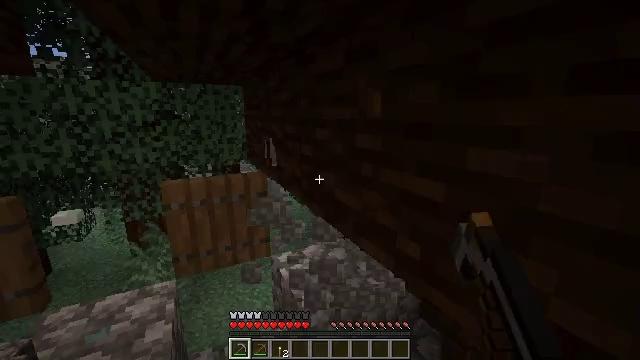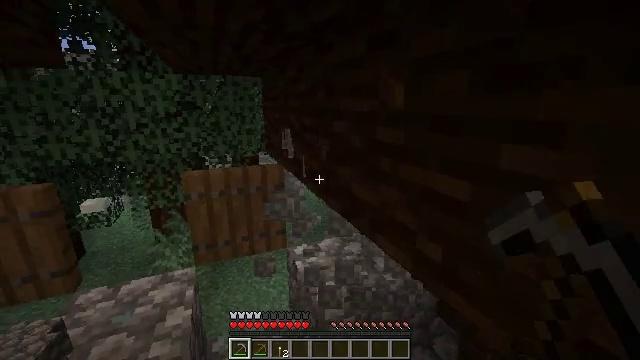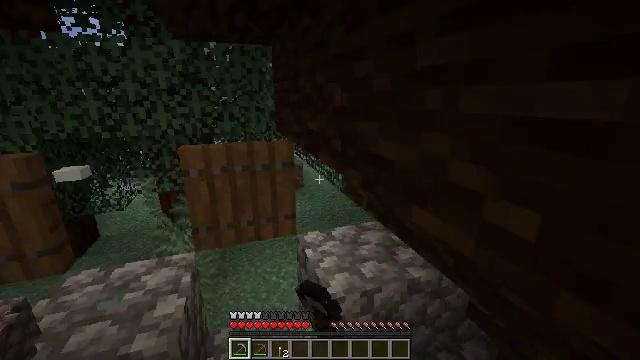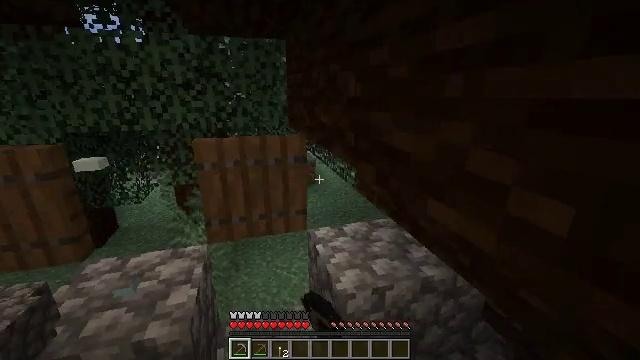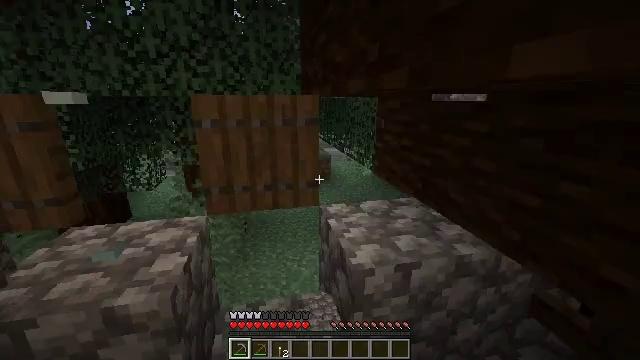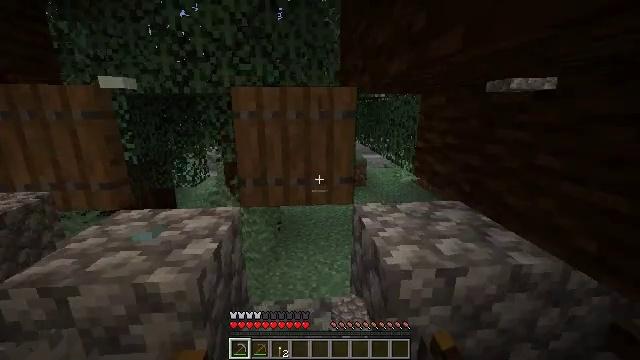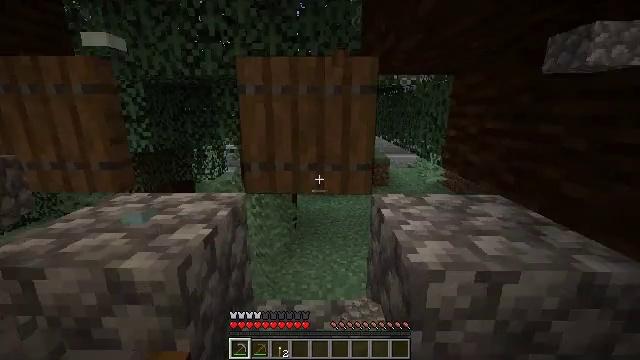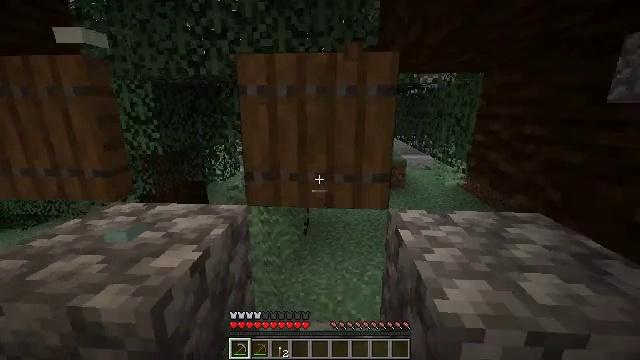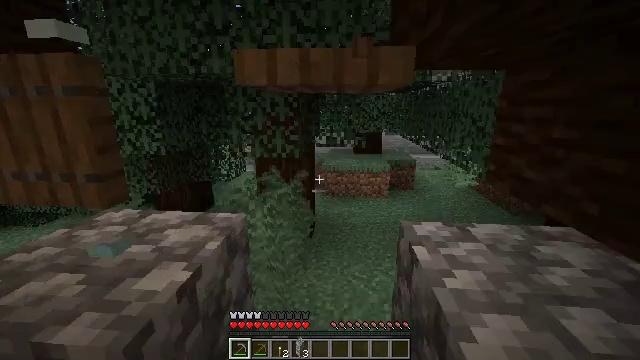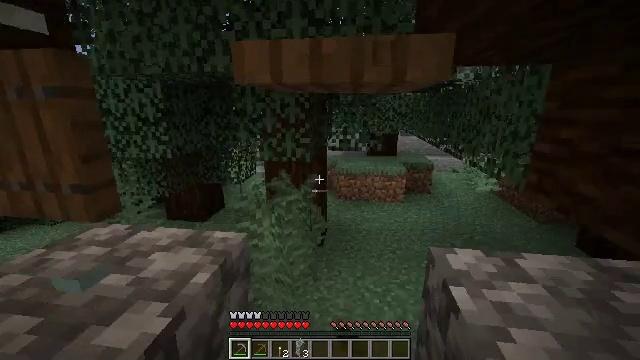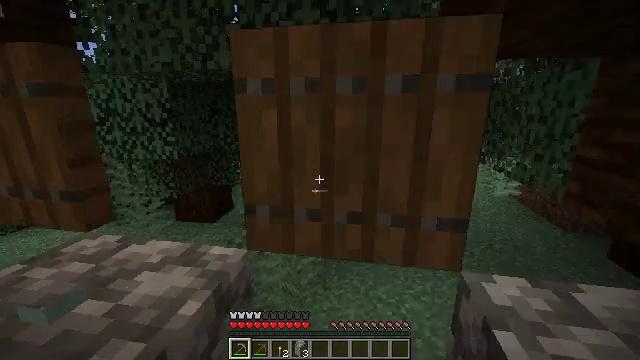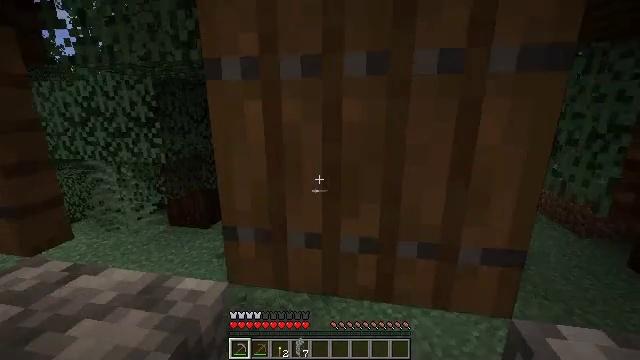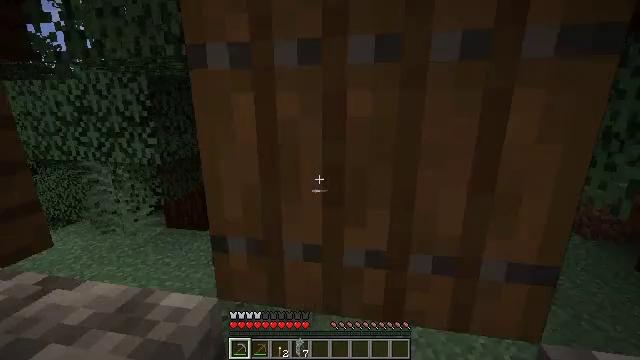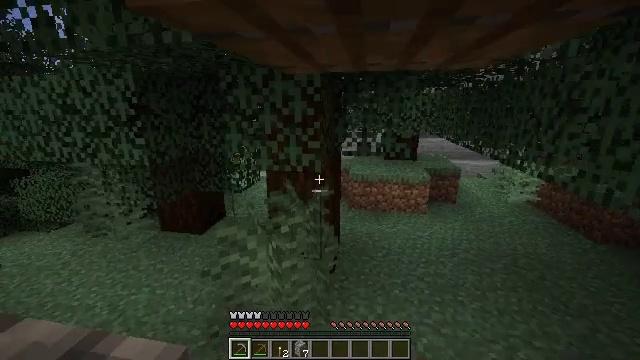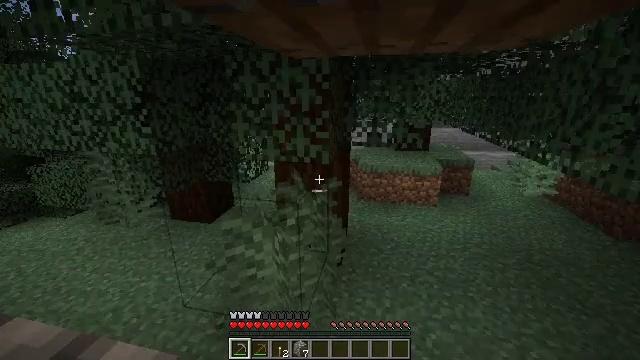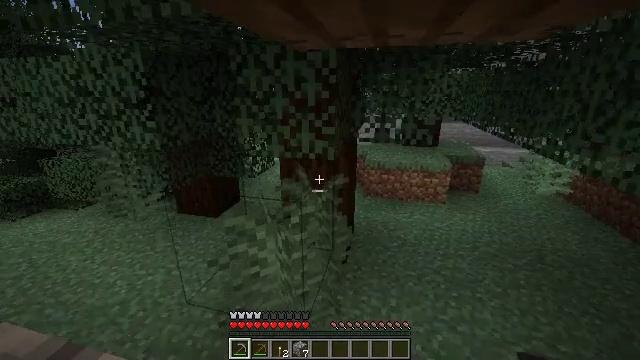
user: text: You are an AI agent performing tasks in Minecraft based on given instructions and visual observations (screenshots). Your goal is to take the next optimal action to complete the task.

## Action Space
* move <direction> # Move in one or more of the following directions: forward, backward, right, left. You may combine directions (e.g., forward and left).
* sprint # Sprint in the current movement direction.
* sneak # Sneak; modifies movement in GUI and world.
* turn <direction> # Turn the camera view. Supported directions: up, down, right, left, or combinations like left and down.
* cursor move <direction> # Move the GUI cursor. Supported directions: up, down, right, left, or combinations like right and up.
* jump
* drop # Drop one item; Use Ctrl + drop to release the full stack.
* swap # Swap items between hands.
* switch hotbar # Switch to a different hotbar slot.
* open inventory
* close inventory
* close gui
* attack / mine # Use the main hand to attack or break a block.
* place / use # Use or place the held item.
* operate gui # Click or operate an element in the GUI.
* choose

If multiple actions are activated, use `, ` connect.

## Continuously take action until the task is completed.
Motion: motion action
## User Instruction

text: Harvest the large fern for decoration.
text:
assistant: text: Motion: move forward, turn left and down, attack / mine
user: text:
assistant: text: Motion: move forward, turn left and down, attack / mine
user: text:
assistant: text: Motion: move forward, turn left, attack / mine
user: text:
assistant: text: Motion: move forward, turn left and up, attack / mine
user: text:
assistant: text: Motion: move forward, turn left and up
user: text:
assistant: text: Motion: move forward, turn left
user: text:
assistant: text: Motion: move forward, turn left
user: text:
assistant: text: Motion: move forward, turn left, use / place
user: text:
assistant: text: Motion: move forward, turn left, use / place
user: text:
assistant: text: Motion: move forward, turn left, use / place
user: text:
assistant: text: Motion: move forward
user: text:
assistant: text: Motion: move forward
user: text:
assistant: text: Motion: no_op
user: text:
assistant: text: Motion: turn left and down
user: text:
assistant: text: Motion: turn left and down
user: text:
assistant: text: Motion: move forward, turn left and down
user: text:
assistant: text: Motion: move forward
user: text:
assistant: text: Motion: attack / mine
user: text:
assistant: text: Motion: attack / mine
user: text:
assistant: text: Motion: attack / mine
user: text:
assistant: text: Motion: turn left and down, attack / mine
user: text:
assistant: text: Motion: move forward, turn left and down
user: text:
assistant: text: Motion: move forward, turn left and down
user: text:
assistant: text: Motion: no_op